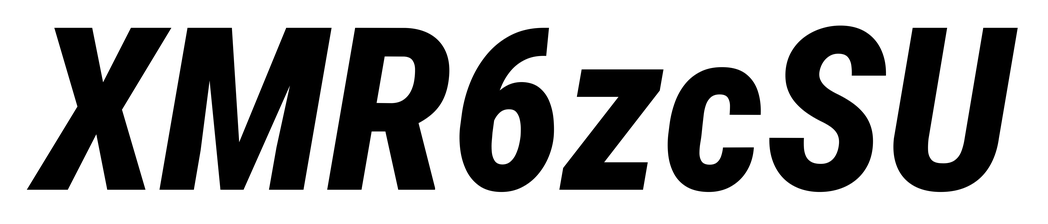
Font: Roboto-Italic_Condensed_ExtraBold_Italic